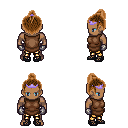
a pixel art fantasy rpg character, male body template, human, dark skin, brown tunic, gold greaves, brown short topknot hairstyle, purple tiara, metal gloves, ghillies, four views (front, back, left, right), 2x2 character sprite sheet, small pixel art, hard edges, no anti-aliasing